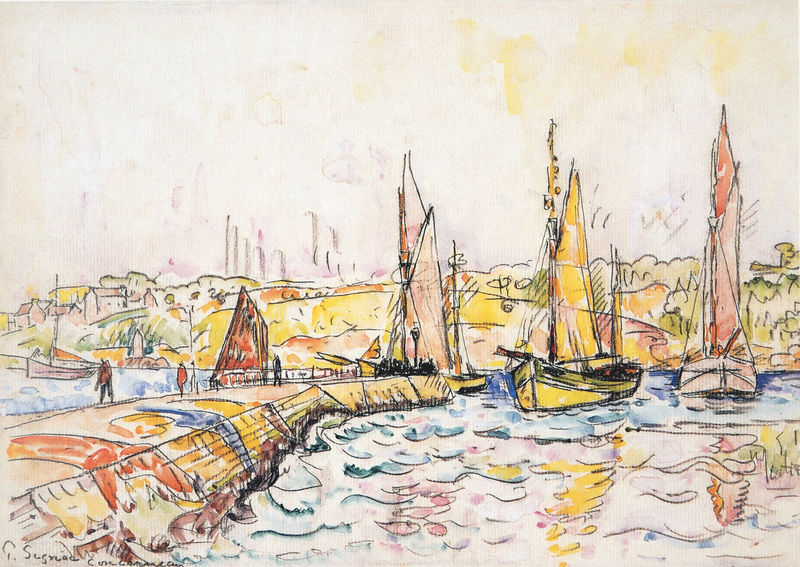
Titel: Concarneau
Künstler: Paul Signac
Standort: New York (New York)
Institution: The Metropolitan Museum of Art
Schlagwörter: baum, berg, blau, himmel, mann, meer, wasser, weiß, aquarell, bäume, fluss, frauen, gelb, grün, landschaft, menschen, see, stadt, teich, ufer, bunt, frau, männer, orange, schwarz, skizze, türkis, zeichnung, haus, rot, leute, mensch, häuser, hügel, natur, spiegelung, kanal, rauch, sonne, personen, pflanzen, rosa, wald, boot, boote, schiff, schiffe, segel, segelboot, segelschiffe, welle, wellen, fischer, mast, abstrakt, farben, dorf, mauer, lila, violett, linien, damm, figuren, hafen, anleger, kai, kaimauer, masten, quai, bootssteg, kutter, pier, seile, steg, wogen, segelboote, taue, segler, wasserfarben, mole, linie, beton, koloriert, sonnig, seurat, spiegelungen, auarell, aquarelliert, menschne, meere, mple, wellem, landungsbrücke, awuarell